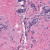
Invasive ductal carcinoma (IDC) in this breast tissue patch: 0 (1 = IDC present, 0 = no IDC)